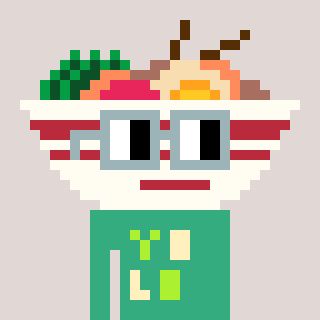
a pixel art character with square dark gray glasses, a noodles-shaped head and a teal-colored body on a warm background